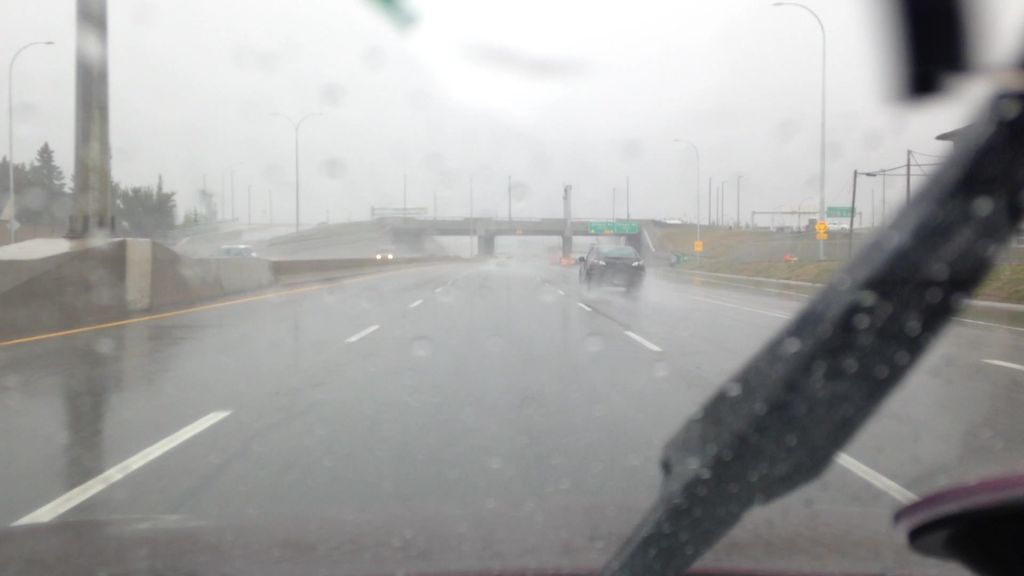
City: calgary